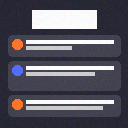
Screen state: on